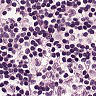
Metastatic tissue present: no